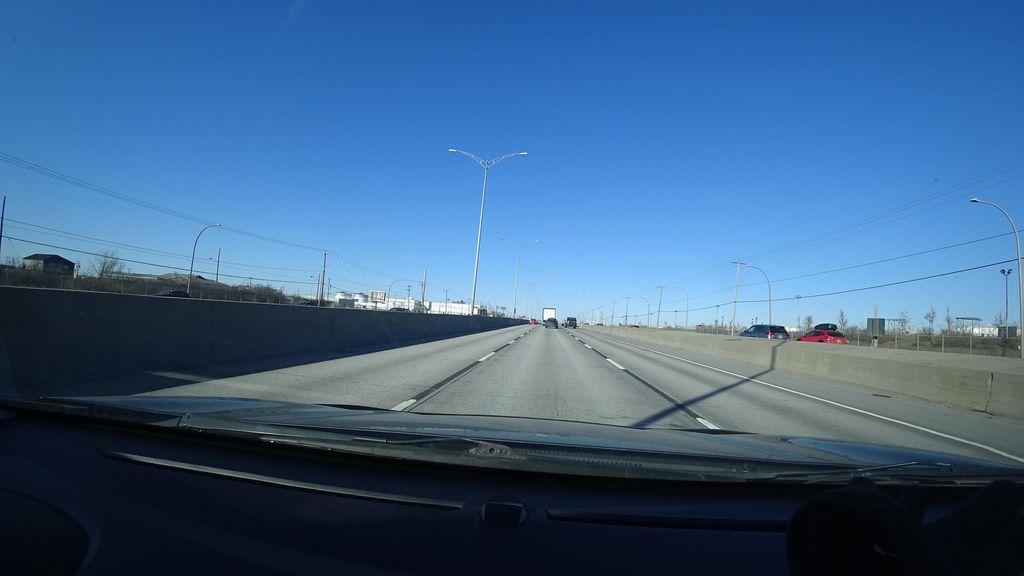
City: montreal